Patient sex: M
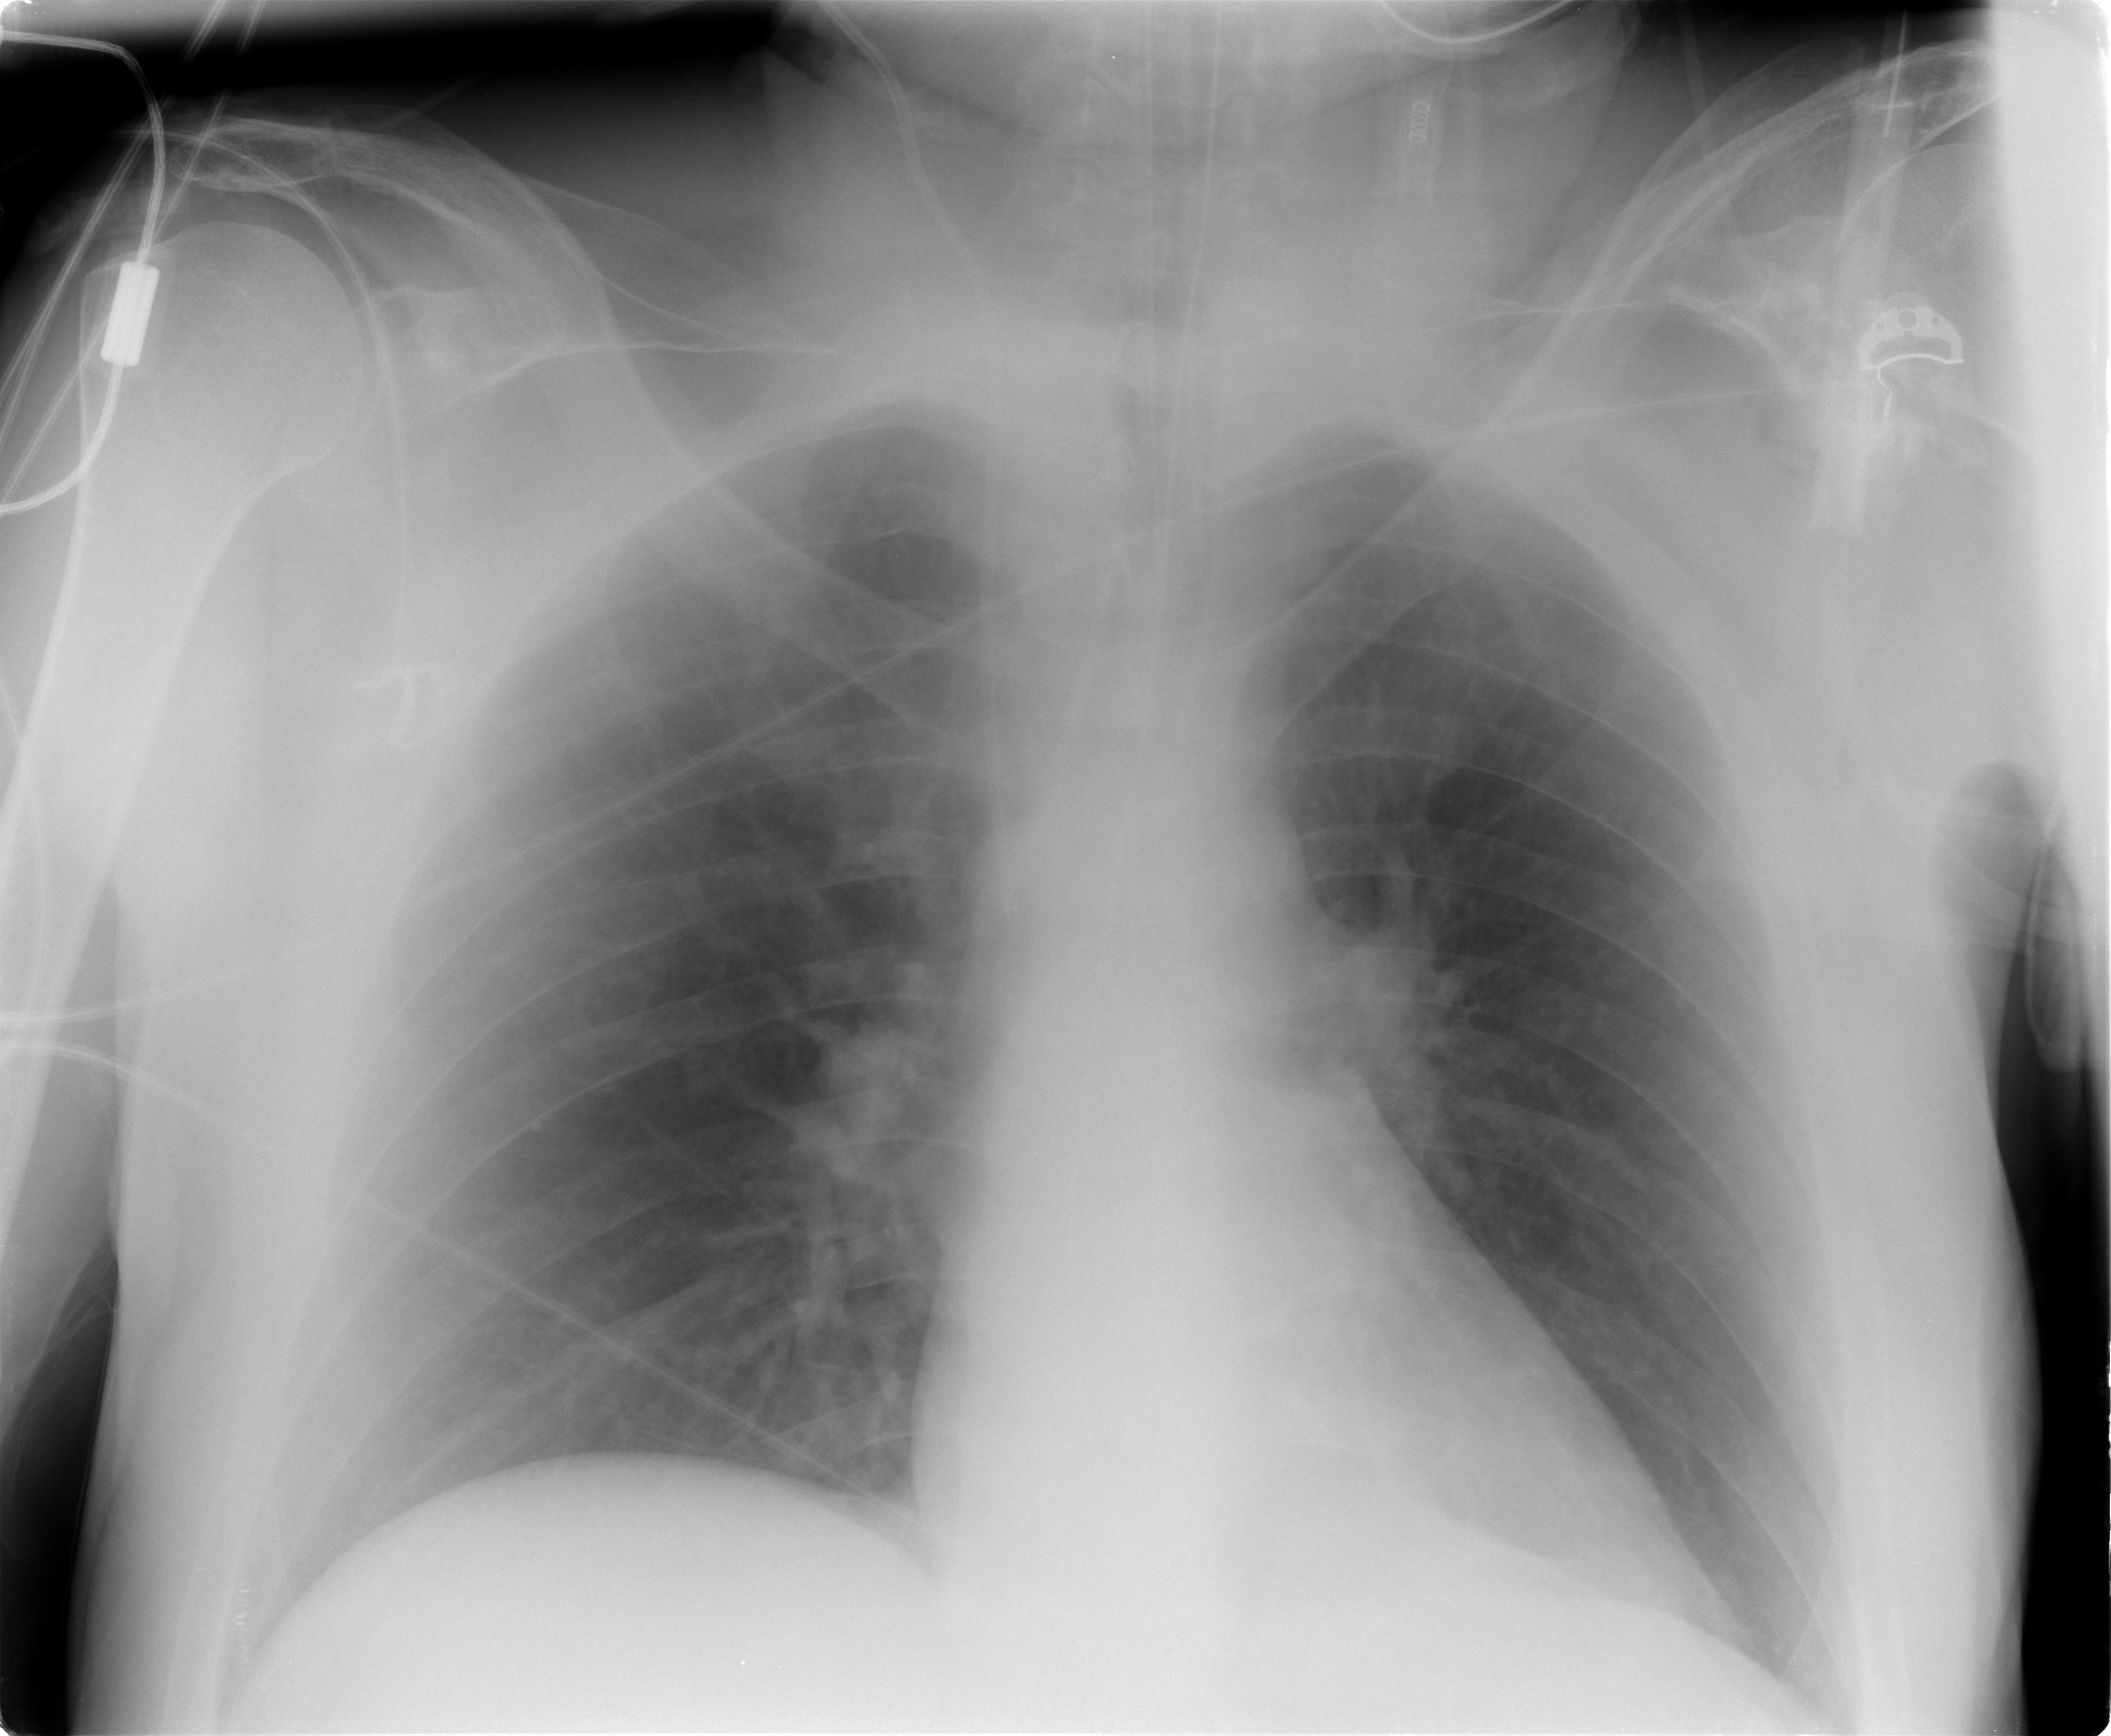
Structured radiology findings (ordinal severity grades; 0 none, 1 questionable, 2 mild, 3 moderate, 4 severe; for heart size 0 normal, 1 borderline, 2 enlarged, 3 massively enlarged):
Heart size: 0
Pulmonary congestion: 2
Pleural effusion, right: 0
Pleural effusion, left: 0
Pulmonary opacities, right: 0
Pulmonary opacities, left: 0
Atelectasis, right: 0
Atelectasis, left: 0